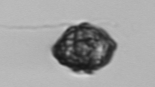
Label: Kryptoperidinium_triquetrum